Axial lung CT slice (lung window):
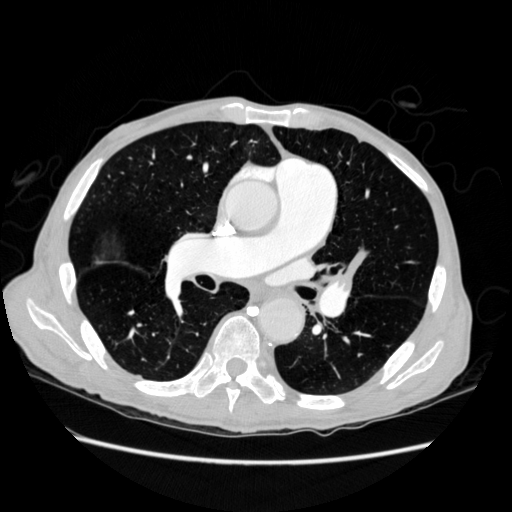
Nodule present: no